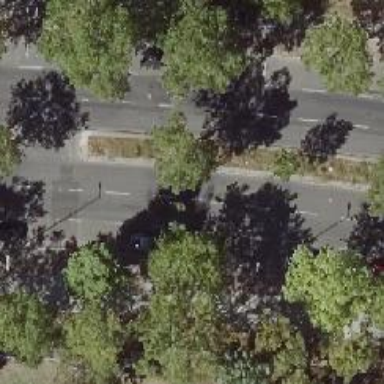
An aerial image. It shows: Secondary road with asphalt surface and cycle track on the right side.